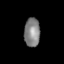
Tissue: lung
Cell type: T cells
Senescence score: 0.1878
Nuclear area (px): 446
Mean DAPI intensity: 129.614